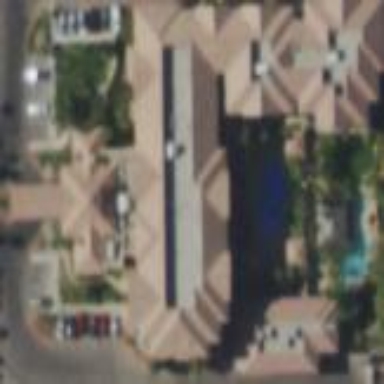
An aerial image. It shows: Hotel building.